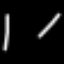
Label: clock